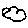
Label: cloud